Interaction volume radius: 10 \u00c5
Interaction volume height: 10 \u00c5
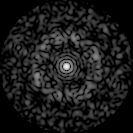
Disorder parameter: 0.8432